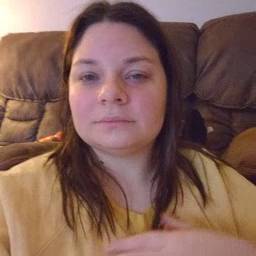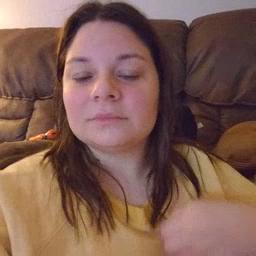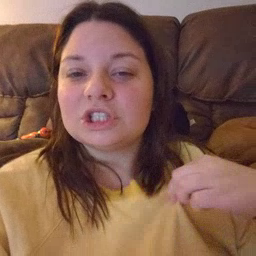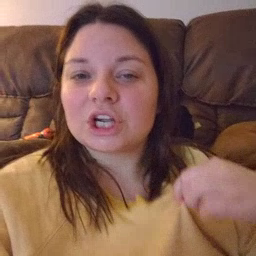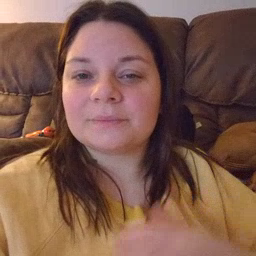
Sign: shirt